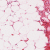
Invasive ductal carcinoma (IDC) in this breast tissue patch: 0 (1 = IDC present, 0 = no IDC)